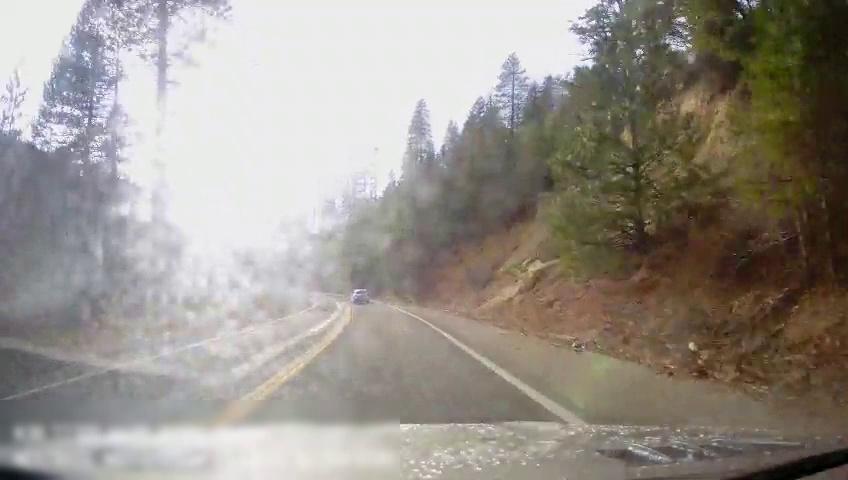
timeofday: Day
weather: Sunny
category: Drivable Space
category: Vehicles | Car
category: Lanes | Opposite Lane
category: Lanes | Current Lane
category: Lanes | Current Lane
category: Lanes | Current Lane